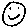
Label: smiley face